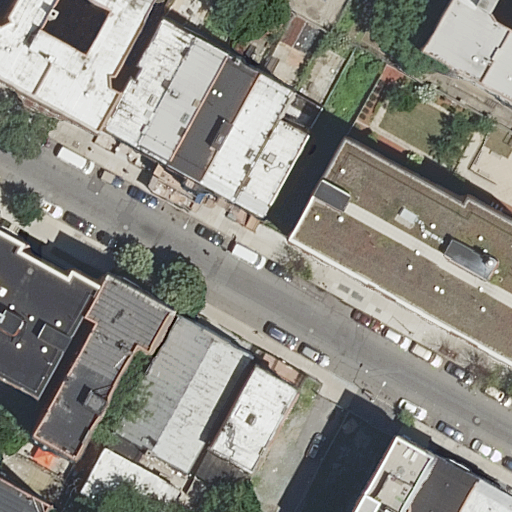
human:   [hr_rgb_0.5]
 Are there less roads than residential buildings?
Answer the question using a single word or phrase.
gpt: yes

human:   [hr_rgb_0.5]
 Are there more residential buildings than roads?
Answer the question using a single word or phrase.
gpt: yes

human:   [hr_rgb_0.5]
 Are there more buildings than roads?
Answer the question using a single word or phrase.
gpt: yes

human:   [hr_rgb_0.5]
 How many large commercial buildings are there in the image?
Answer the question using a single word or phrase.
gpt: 0

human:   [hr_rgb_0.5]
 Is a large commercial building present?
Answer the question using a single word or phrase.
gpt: no

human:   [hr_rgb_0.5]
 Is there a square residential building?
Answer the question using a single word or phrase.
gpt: no

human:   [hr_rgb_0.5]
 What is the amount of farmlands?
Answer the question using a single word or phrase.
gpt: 0

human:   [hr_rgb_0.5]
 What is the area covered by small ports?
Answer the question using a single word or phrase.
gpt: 0m2

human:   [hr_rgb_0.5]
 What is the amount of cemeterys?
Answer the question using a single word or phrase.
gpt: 0

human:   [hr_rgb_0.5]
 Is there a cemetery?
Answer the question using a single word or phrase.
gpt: no

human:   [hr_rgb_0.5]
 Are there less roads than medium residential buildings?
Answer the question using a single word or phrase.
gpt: yes

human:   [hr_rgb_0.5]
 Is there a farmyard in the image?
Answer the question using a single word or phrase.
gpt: no

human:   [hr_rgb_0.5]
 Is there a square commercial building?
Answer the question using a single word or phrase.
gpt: no

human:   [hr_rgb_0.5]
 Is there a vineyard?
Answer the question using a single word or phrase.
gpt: no

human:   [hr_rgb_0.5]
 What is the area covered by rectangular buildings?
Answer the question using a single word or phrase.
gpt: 2012m2

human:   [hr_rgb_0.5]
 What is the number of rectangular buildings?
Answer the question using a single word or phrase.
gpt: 12

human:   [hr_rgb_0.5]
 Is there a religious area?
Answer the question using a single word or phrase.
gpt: no

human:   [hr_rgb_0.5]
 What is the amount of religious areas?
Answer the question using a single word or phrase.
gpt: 0

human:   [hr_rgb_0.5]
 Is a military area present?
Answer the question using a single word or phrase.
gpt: no

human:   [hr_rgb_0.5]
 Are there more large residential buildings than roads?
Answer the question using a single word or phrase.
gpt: yes

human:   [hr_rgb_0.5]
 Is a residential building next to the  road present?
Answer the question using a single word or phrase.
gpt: yes

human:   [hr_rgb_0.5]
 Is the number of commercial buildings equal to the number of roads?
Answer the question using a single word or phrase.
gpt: no

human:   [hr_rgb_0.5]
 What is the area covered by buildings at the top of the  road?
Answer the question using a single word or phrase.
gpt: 2325m2

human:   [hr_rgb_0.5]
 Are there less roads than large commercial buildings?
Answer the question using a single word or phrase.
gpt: no

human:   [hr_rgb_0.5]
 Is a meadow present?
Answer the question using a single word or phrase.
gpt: no

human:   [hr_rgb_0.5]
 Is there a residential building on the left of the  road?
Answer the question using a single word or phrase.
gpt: yes

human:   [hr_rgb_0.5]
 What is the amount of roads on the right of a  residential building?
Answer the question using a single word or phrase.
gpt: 0

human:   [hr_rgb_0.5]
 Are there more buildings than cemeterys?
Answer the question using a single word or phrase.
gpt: yes

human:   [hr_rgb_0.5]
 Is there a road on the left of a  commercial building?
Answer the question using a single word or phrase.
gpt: no

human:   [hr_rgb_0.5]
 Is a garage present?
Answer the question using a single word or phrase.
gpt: no

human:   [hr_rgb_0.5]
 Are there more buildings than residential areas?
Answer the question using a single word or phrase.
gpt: yes

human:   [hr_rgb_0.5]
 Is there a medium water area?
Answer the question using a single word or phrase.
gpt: no

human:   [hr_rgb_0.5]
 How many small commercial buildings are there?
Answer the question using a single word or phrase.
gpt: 0

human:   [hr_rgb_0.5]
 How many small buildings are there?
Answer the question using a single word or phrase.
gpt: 3

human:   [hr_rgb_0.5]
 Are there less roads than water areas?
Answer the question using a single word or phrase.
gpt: no

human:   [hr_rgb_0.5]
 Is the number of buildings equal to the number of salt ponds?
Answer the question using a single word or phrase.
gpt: no